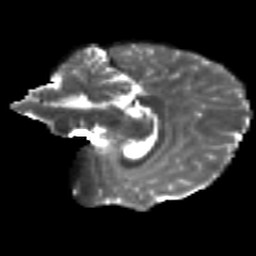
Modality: T2w
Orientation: sagittal
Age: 30
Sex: female
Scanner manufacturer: siemens
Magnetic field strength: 3 T
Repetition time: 8.8 s
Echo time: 0.085 s